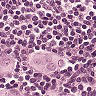
Metastatic tissue present: yes